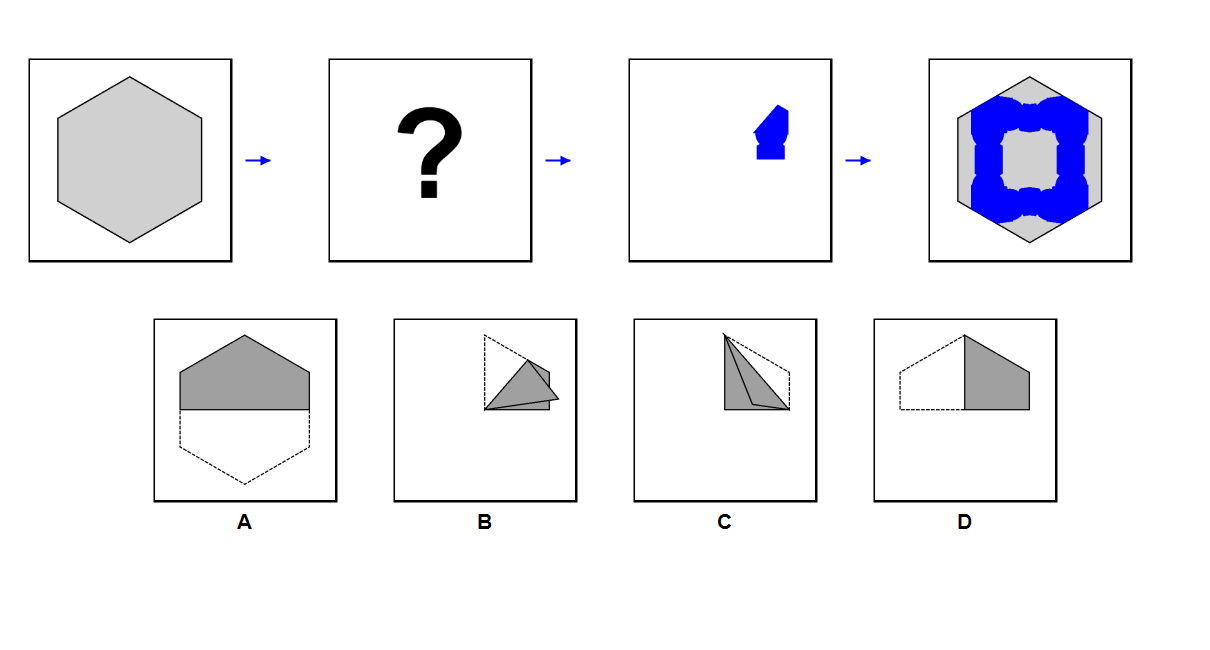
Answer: C